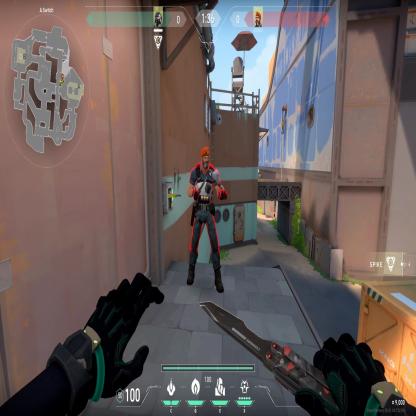
Label: enemy